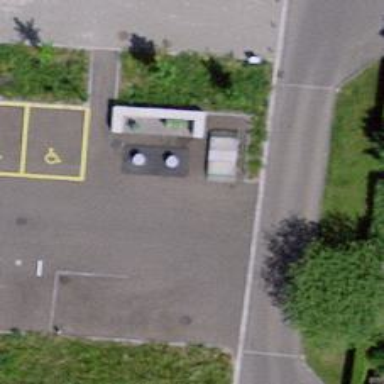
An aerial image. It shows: Waste disposal facility.